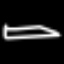
Label: pencil